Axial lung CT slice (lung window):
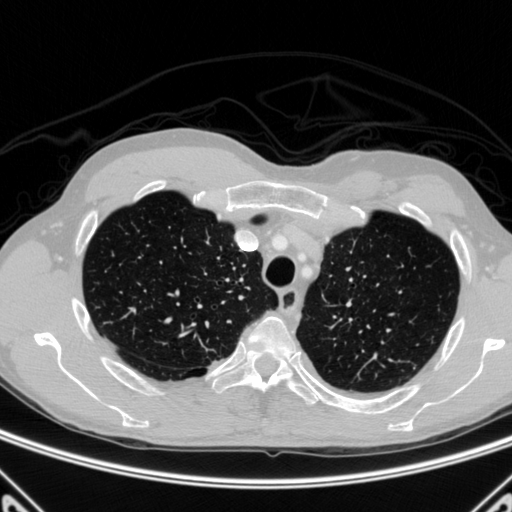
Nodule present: no